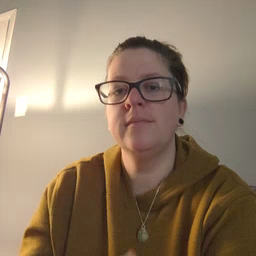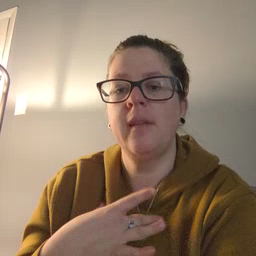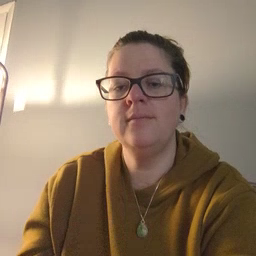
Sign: like